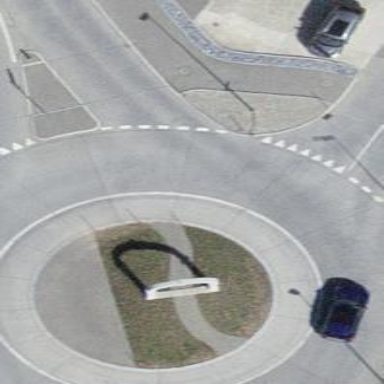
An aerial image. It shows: Tertiary road leading to roundabout junction.